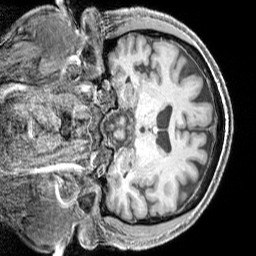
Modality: T1w
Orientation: coronal
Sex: male
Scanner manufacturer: siemens
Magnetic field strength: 3 T
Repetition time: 2.3 s
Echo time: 0.00226 s